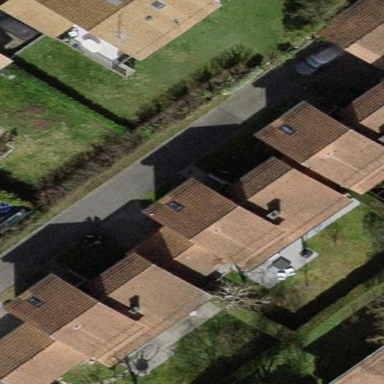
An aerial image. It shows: Terrace building.